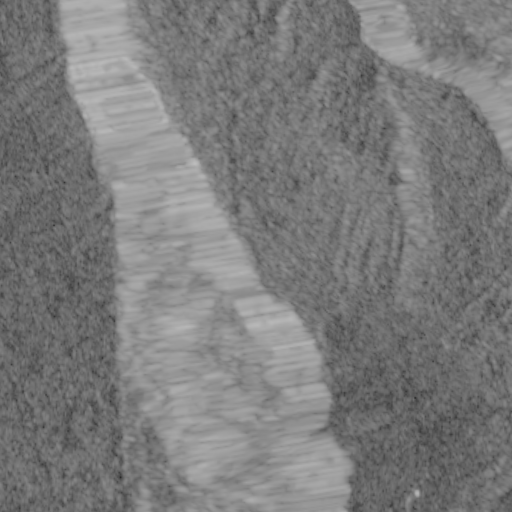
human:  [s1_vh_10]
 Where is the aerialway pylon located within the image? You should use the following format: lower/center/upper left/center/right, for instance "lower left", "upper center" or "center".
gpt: The aerialway pylon is located in the lower right of the image.
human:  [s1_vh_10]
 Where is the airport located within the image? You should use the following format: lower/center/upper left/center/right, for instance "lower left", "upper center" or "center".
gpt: There is no airport in the image.

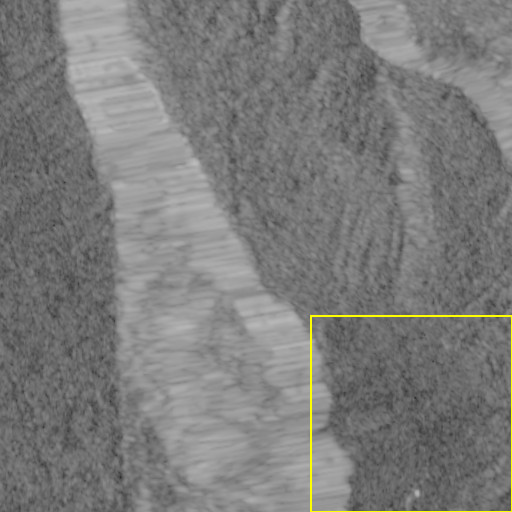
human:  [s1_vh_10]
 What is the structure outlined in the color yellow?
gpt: The structure outlined in yellow is a ski resort.
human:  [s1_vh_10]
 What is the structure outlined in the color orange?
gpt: There is no orange outline.